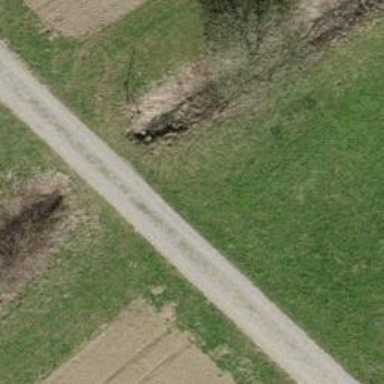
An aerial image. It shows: Culvert tunnel.